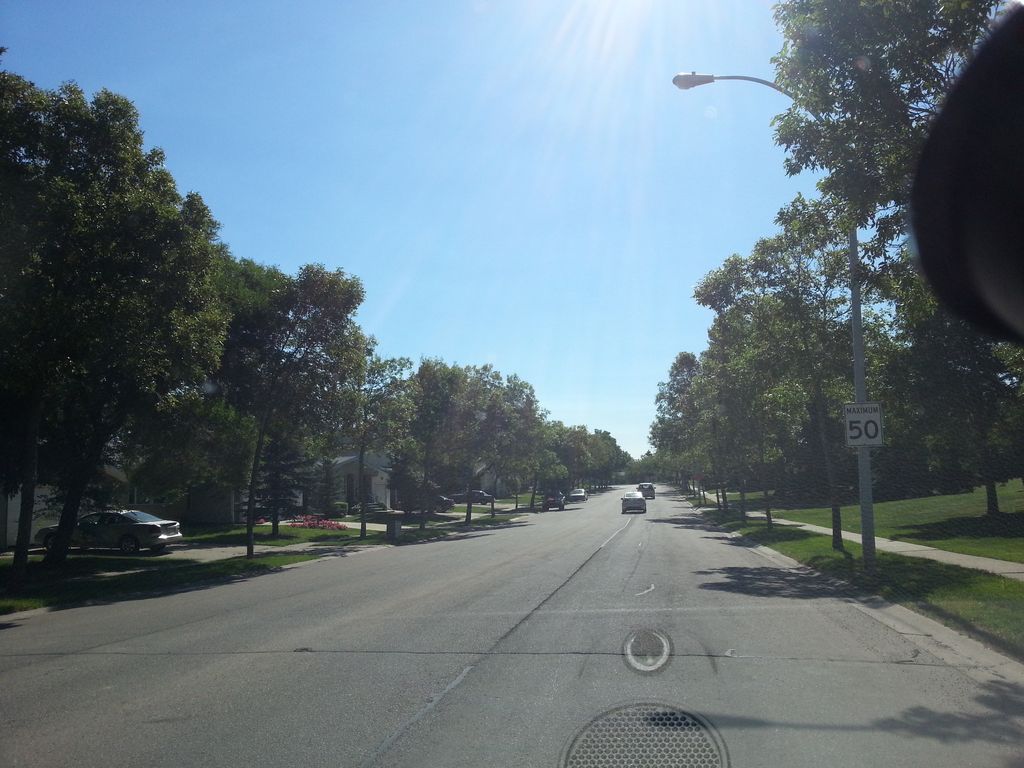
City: edmonton